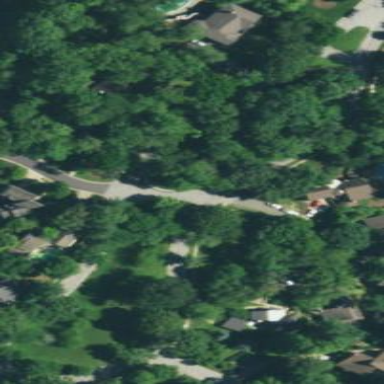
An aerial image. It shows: Residential road.